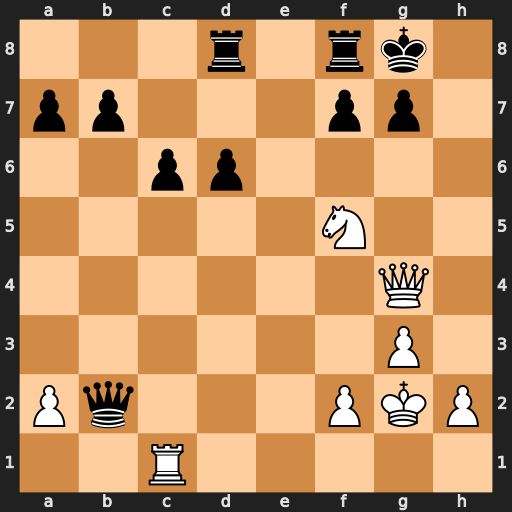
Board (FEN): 3r1rk1/pp3pp1/2pp4/5N2/6Q1/6P1/Pq3PKP/2R5
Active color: w
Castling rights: -
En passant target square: -
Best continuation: Ne7+ Kh7 Qh3#